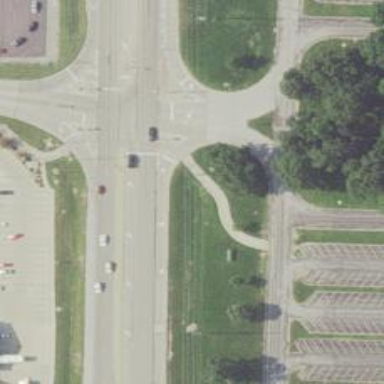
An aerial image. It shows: Traffic island located on footway.